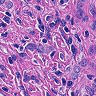
Metastatic tissue present: yes